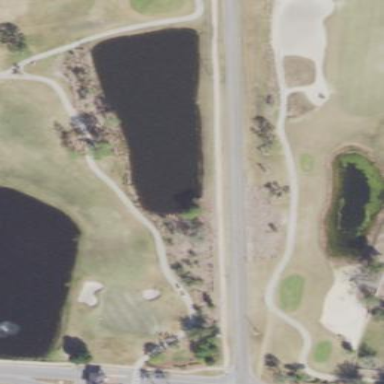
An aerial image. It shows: Water hazard in golf course. The hazard is natural water feature.